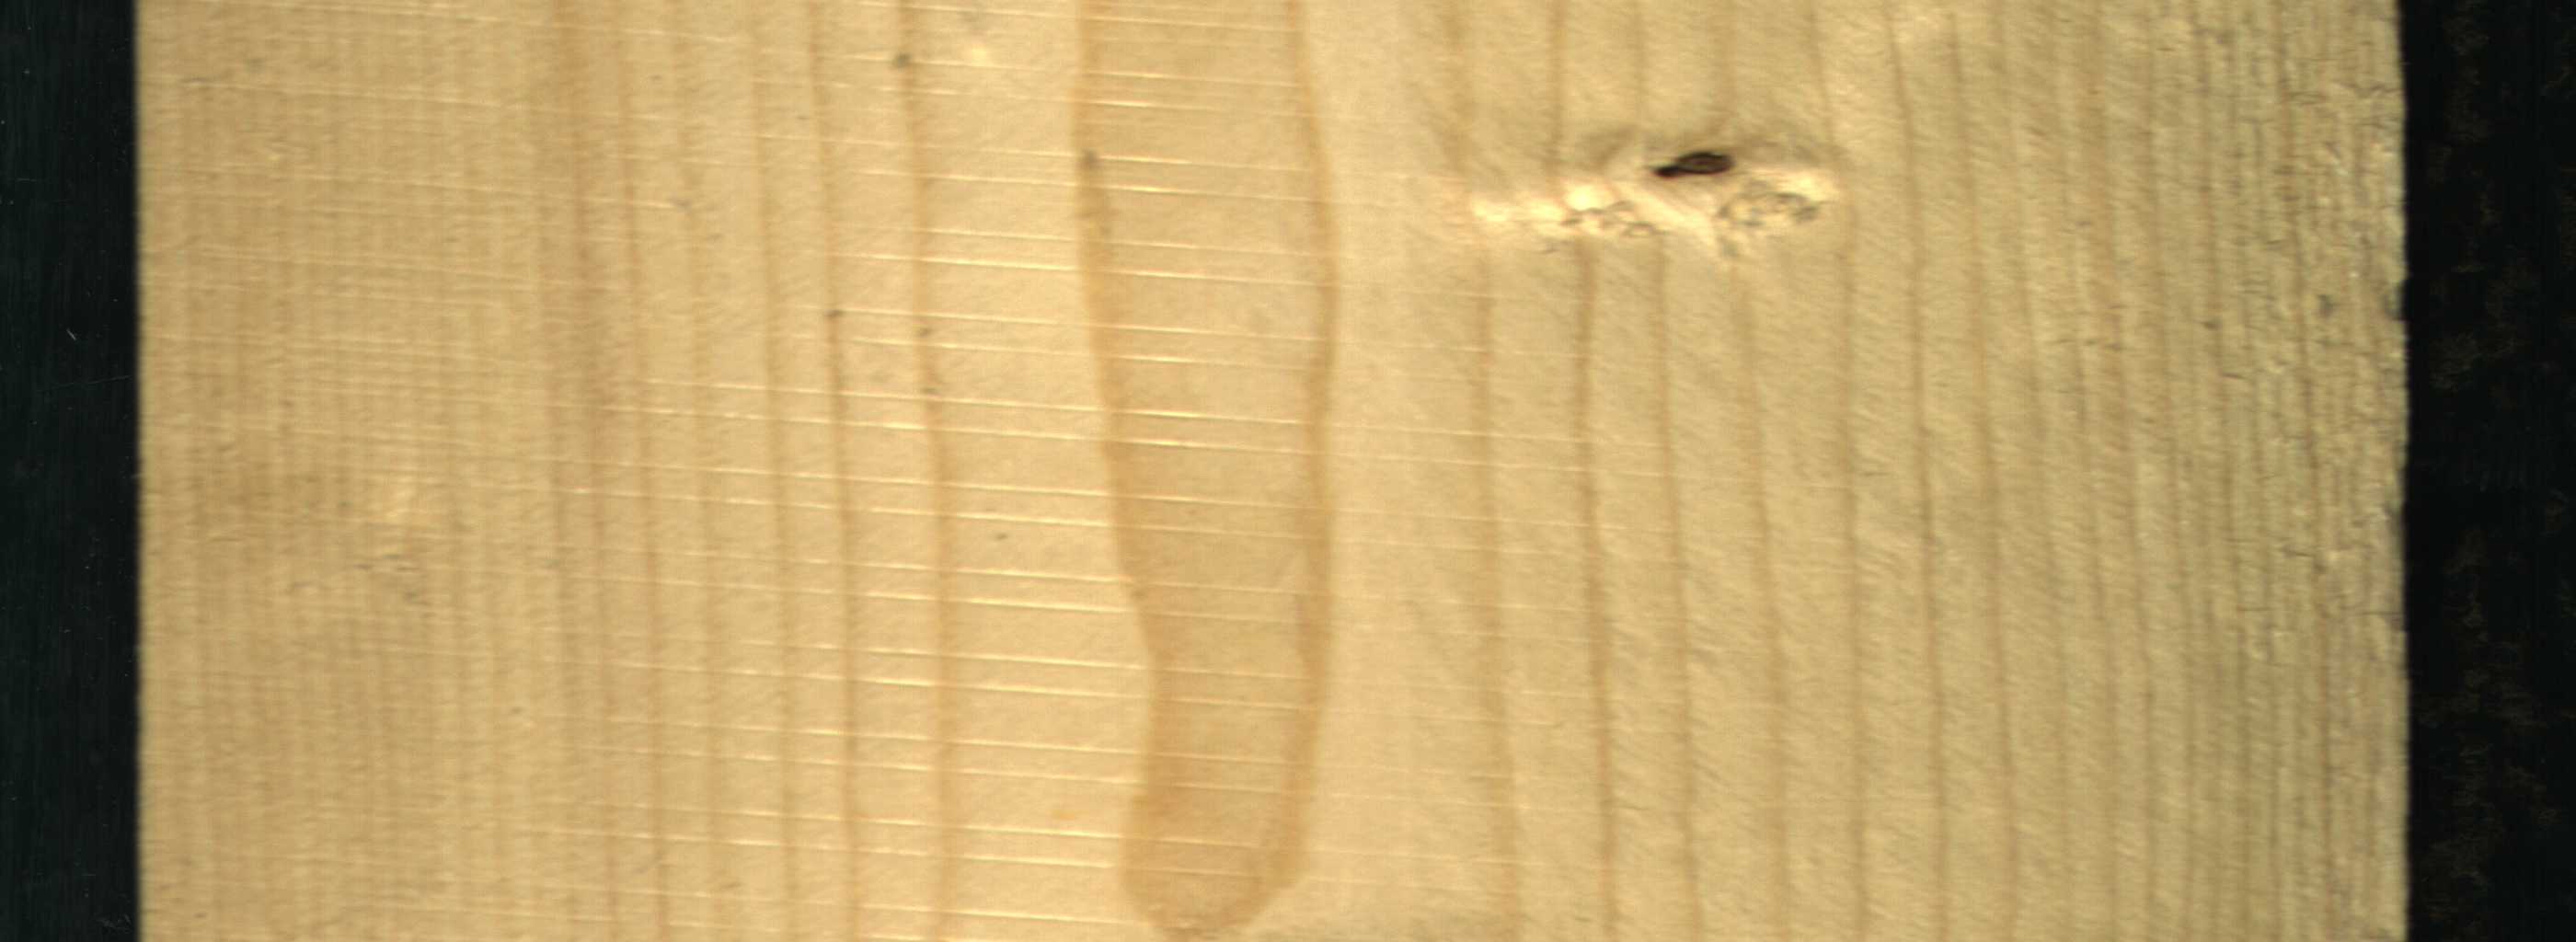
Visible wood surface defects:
Dead_Knot